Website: apple
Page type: orders-overview
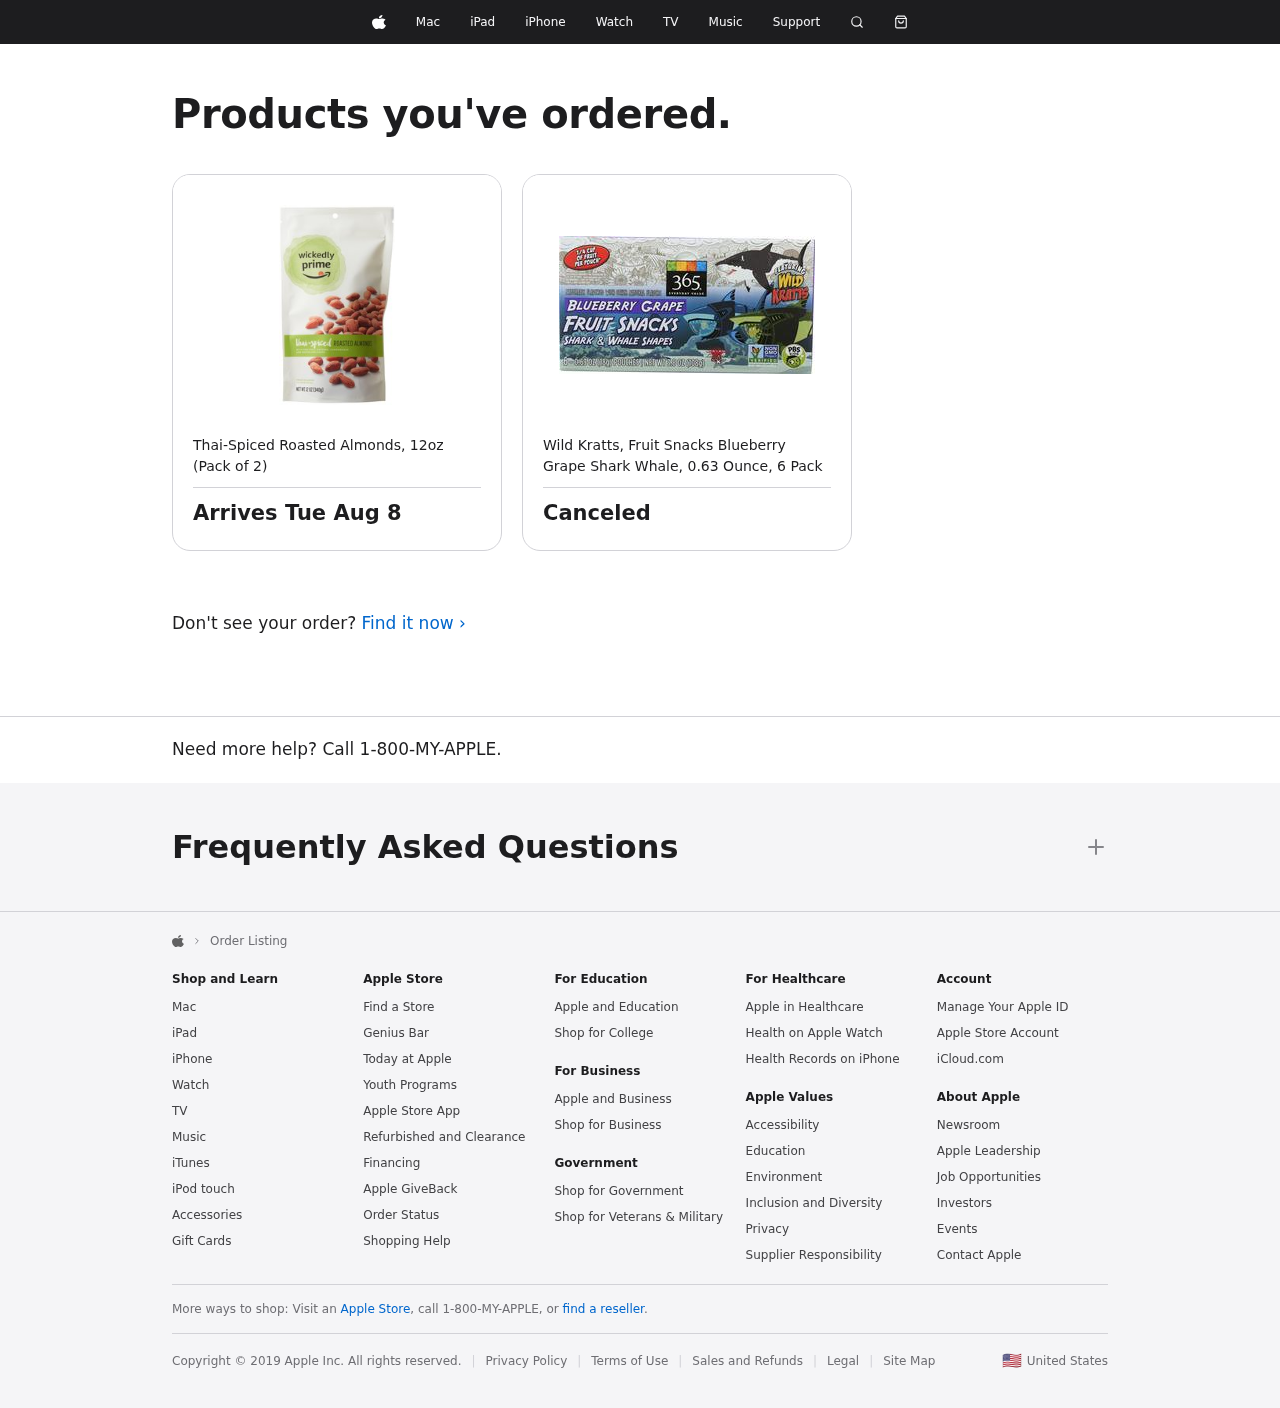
Product elements: key: PRODUCT1_NAME
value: Thai-Spiced Roasted Almonds, 12oz (Pack of 2)
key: PRODUCT2_NAME
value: Wild Kratts, Fruit Snacks Blueberry Grape Shark Whale, 0.63 Ounce, 6 Pack
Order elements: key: ORDER_DELIVERY_DATE
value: Arrives Tue Aug 8